Question: Using Bootstrap 3 as part of an C# ASP.NET MVC5 project.
I'm getting a very strange issue when trying to use input-group-addon to add a 'GB' suffix to a form field.
Here's the C#:
'''
@using (Html.BeginForm())
{
@Html.AntiForgeryToken()
<div class="form-horizontal">
<hr />
@Html.ValidationSummary(true)
<div class="form-group">
@Html.LabelFor(model => model.capacity, new { @class = "control-label col-md-2" })
<div class="col-md-10">
<div class="input-group">
@Html.TextBoxFor(model => model.capacity, new { @class = "form-control" })
<span class="input-group-addon">GB</span>
</div>
@Html.ValidationMessageFor(model => model.capacity)
</div>
</div>
</div>
}
'''
Which equates to:
'''
<form action="/NewSpaceRequest/Create" method="post"><input name="__RequestVerificationToken" type="hidden" value="tP5XKKhflSS8K1e7q1I_ZSuR8Ty7X88FfuOMG5JhmF-KXtUOcn4SQdNGTMZZVC2pdBMjb7RgNrIB90Y9I5C_FgX9xmMLrwrbiFZde7PRZ13gCqjBDAVglM38T7j09-C-uNkRSCZbFqDgiU_XcH9D-w2" />
<div class="form-horizontal">
<hr />
<div class="form-group">
<label class="control-label col-md-2" for="capacity">Capacity</label>
<div class="col-md-10">
<div class="input-group">
<input class="form-control" data-val="true" data-val-number="The field Capacity must be a number." data-val-range="The field Capacity must be between 1 and <PHONE>." data-val-range-max="<PHONE>" data-val-range-min="1" data-val-required="The Capacity field is required." id="capacity" name="capacity" type="text" value="" />
<span class="input-group-addon">GB</span>
</div>
<span class="field-validation-valid" data-valmsg-for="capacity" data-valmsg-replace="true"></span>
</div>
</div>
</div>
</form>
'''

Notice how the suffix isn't 'pulled left' to the form field?
Not sure why.
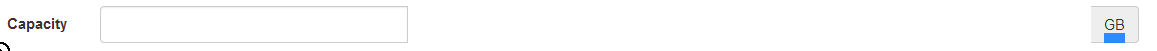
Answer: The framework stack (ASP.NET, MVC5) comes with additional styles on top of Bootstrap, found in Site.css, which statically sets the maximum with of input fields.
You can safely remove this entire entry.
Upon doing this, your form fields will be super long. To remedy this, I changed 'col-md-10' to something shorter like 'col-md-4', works a treat.